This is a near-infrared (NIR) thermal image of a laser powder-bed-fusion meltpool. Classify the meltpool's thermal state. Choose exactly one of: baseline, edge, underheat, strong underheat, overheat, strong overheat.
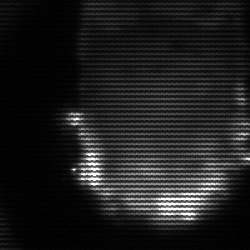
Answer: baseline